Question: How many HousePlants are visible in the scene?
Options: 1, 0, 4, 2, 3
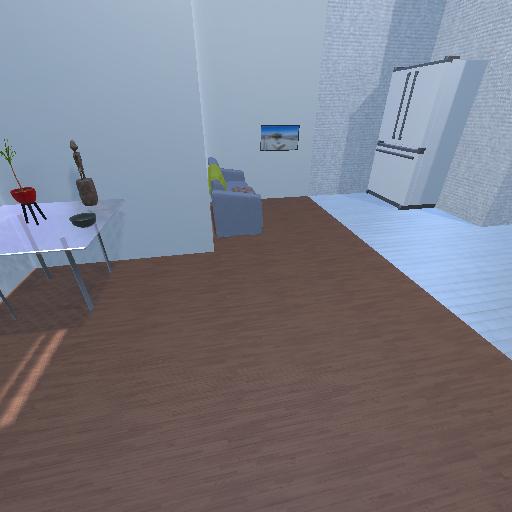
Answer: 1